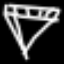
Label: diamond